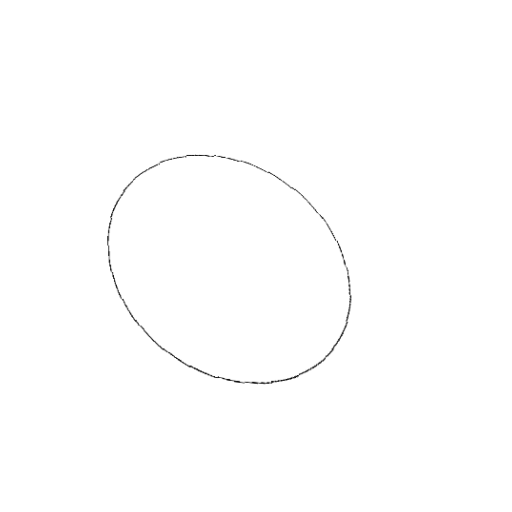
Crossing number: 0